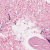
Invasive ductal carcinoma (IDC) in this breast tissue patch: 0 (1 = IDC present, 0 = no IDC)